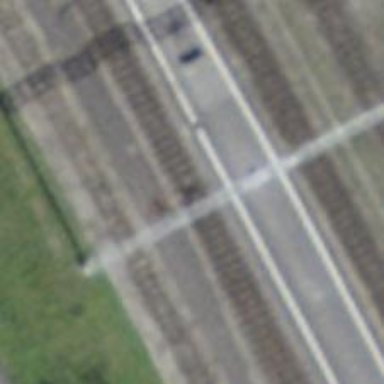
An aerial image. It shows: Railway switch.